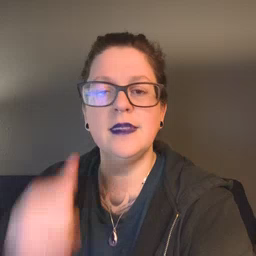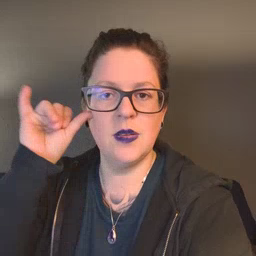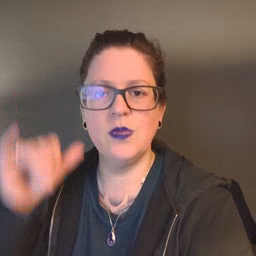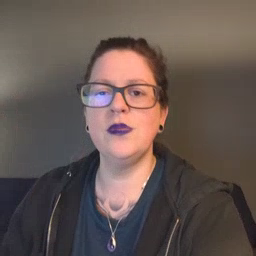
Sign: cow